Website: ulta-beauty
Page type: billing-address
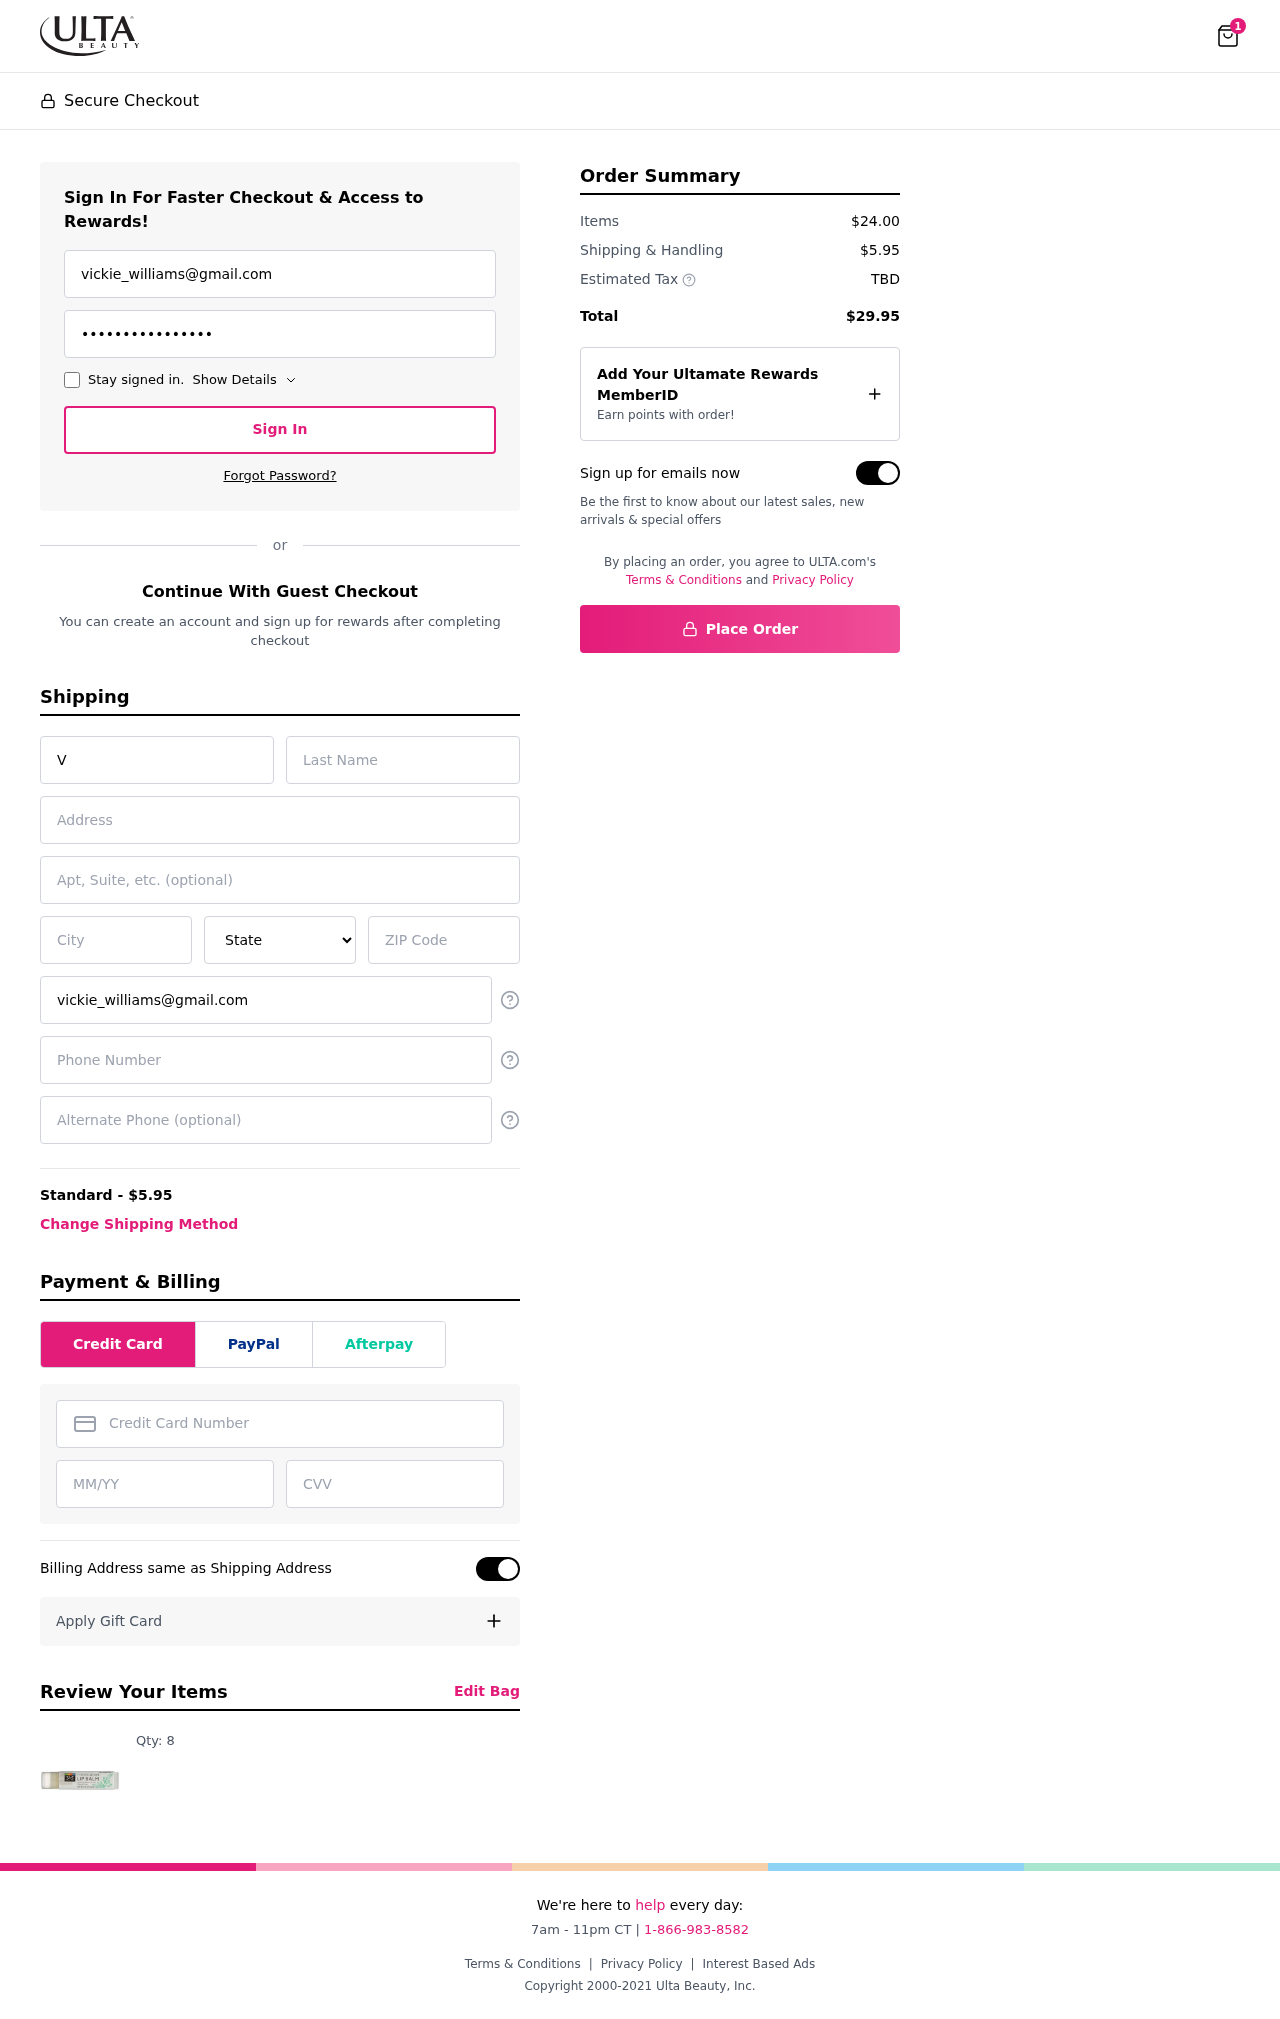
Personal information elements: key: PII_STATE
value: Ohio
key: PII_EMAIL
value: vickie_williams@gmail.com
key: PII_FIRSTNAME
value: Vickie
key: PII_LASTNAME
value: Williams
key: PII_STREET
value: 1787 Thomas River Suite 327
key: PII_STREET2
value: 718 Simmons Squares Suite 293
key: PII_CITY
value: West Kristy
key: PII_POSTCODE
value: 56076
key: PII_PHONE
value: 2135128398
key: PII_ALT_PHONE
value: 9766415784
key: PII_CARD_NUMBER
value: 2719 7152 1676 8334
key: PII_CARD_EXPIRY
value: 12/27
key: PII_CARD_CVV
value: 003
Product elements: key: PRODUCT1_QUANTITY
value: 8
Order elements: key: ORDER_NUM_ITEMS
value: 1
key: ORDER_SHIPPING_COST
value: $5.95
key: ORDER_SUBTOTAL
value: $24.00
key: ORDER_TOTAL
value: $29.95